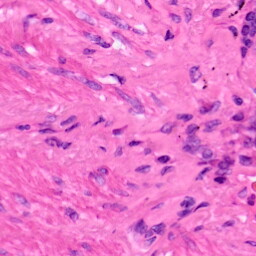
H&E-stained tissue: Lung